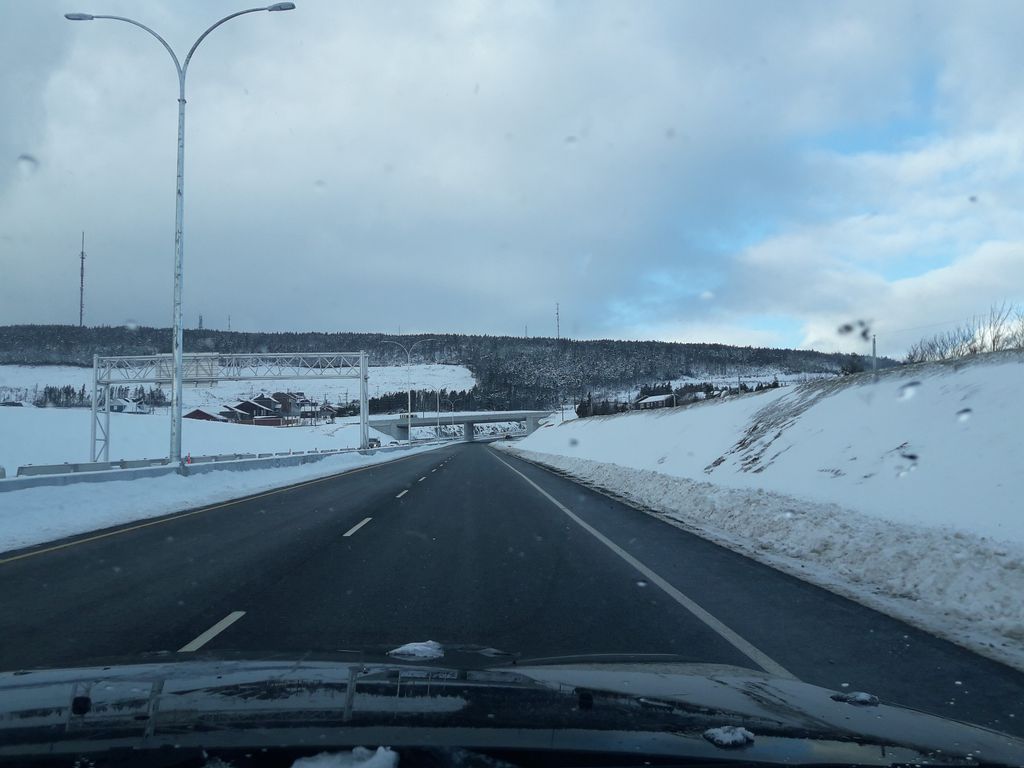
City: st_johns